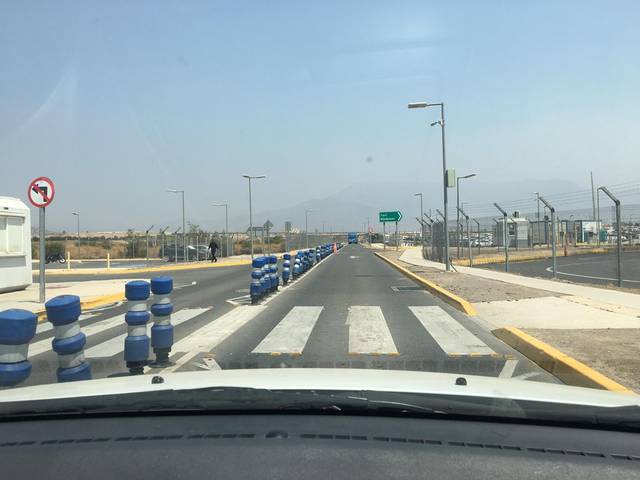
Region: Chile
Coordinates: -33.413, -70.799